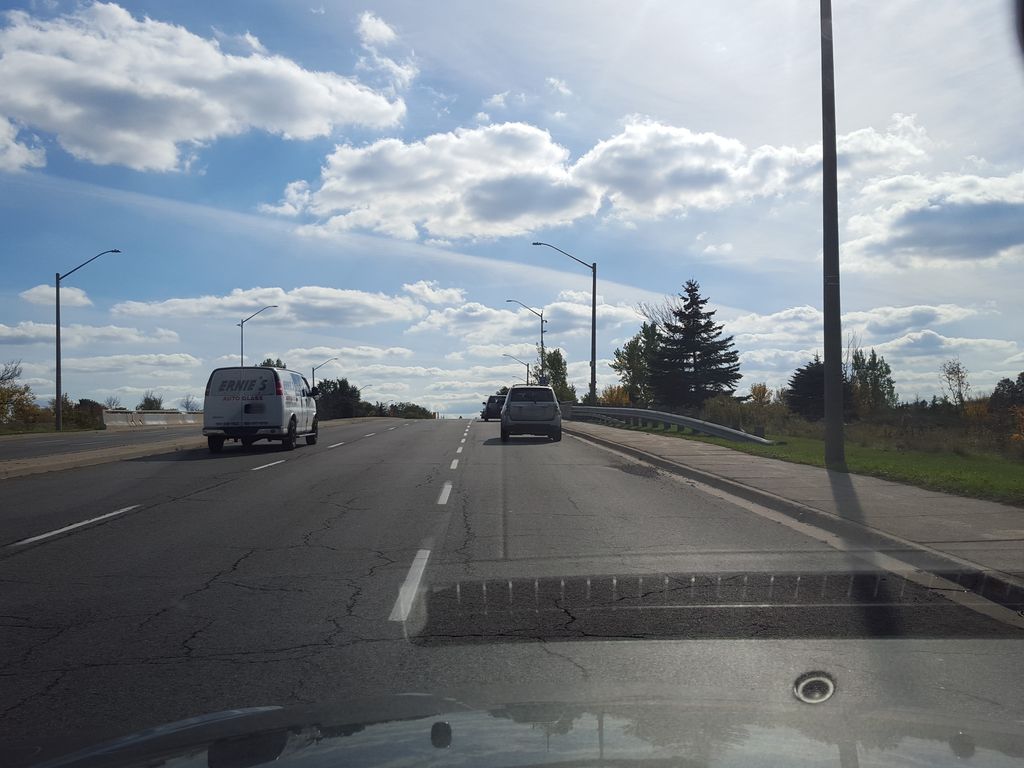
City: hamilton